Question: I must be doing something naive, but I can't get my data to render within the chart.
here's my example data:
'''
var data = [
{
date: '02-12-2013',
val: 13,
}
{
date: '02-13-2013',
val: 6,
}
...
]
'''
here's my code:
'''
var cf = crossfilter(data);
var dim = cf.dimension(function(d){ return d.val });
var group = dim.group();
var barchart = dc.barChart('#container');
barchart.width(850)
.height(250)
.margins({top: 10, right: 50, bottom: 30, left: 40})
.dimension(dim)
.group(group)
.gap(1)
.x(d3.time.scale()
.domain([new Date(data[0].date),
new Date(data[data.length-1].date)]))
.xUnits(d3.time.day)
.centerBar(true)
.renderHorizontalGridLines(true)
.renderVerticalGridLines(true)
.render();
'''
What am I missing here? Here's the screenshot of the chart:

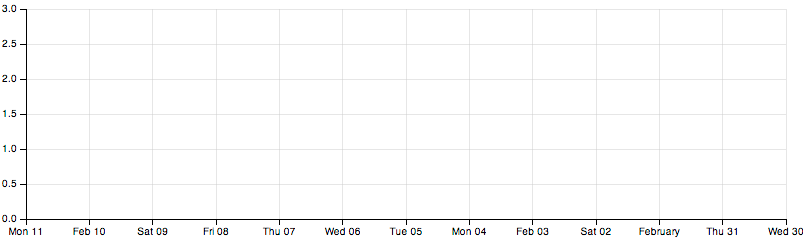
Answer: Try to use 'date' as your dimension:
'''
var dim = cf.dimension(function(d){ return d.date });
'''
For bar chart your dimension usually is what needs to be matched with your 'X' axis scale.